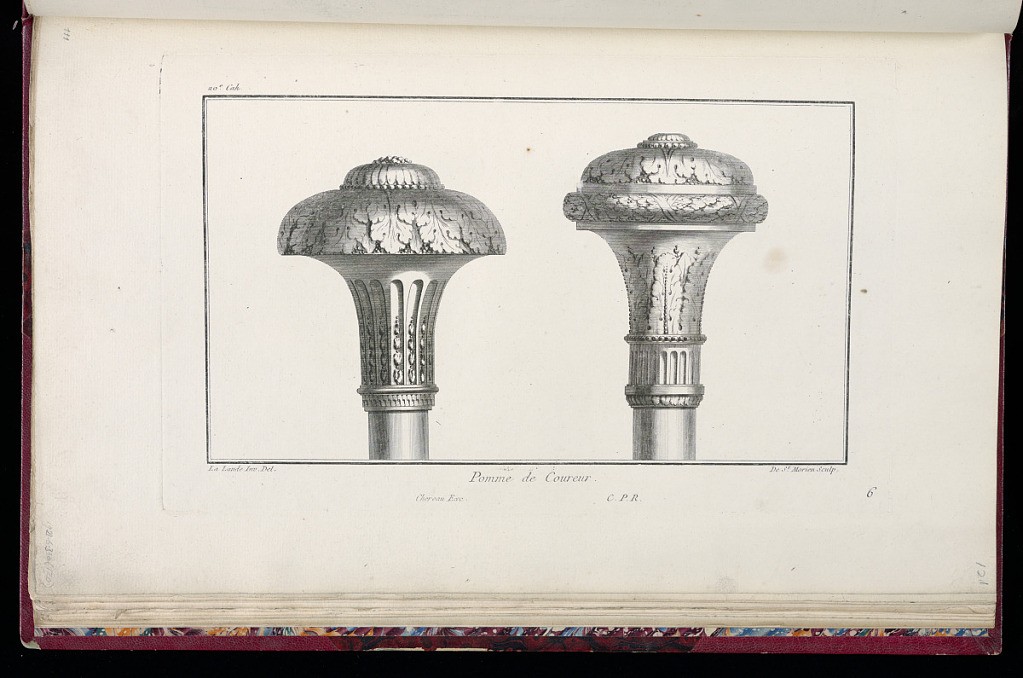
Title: Pomme de Coureur
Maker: Richard de Lalonde, French, active 1780–96
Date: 1775-1788
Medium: Etching on off-white laid paper
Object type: Print
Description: Designs for metal cane handles. The handle at left has acanthus leaf ornamentation on top and fluting with ornamented channels where it joins the cane. The handle at right also has acanthus leaf ornamentation on top, a band of bound leaves, lancet leaves with bead detailing, bead course, fluting, and lamb tongue ornamentation. The plate is signed and numbered.